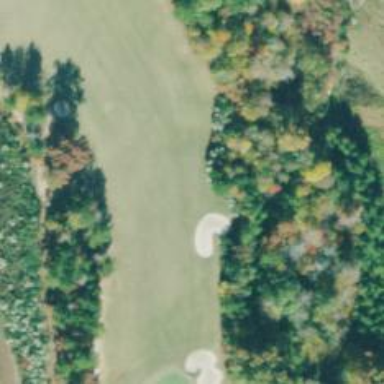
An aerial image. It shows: Golf hole.